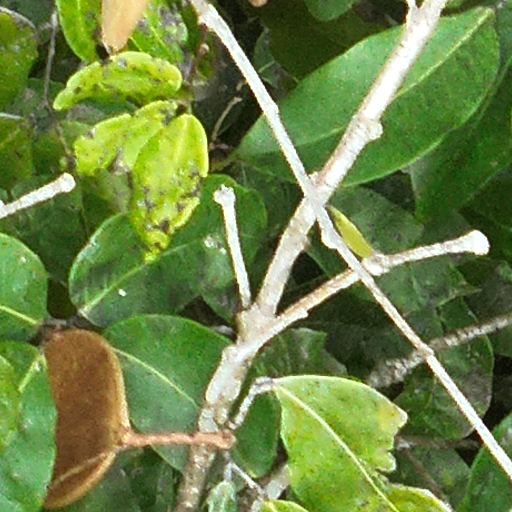
Species: Prioria copaifera
GBIF accepted scientific name: Prioria copaifera
Crown area (m\u00b2): 215.881